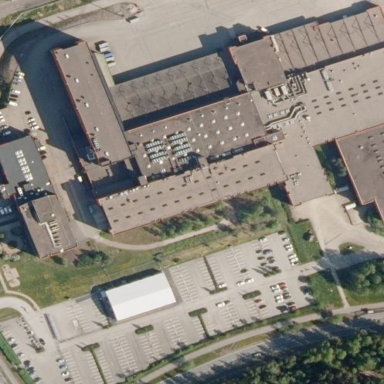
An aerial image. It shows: Industrial building.